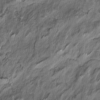
Label: not_dusty